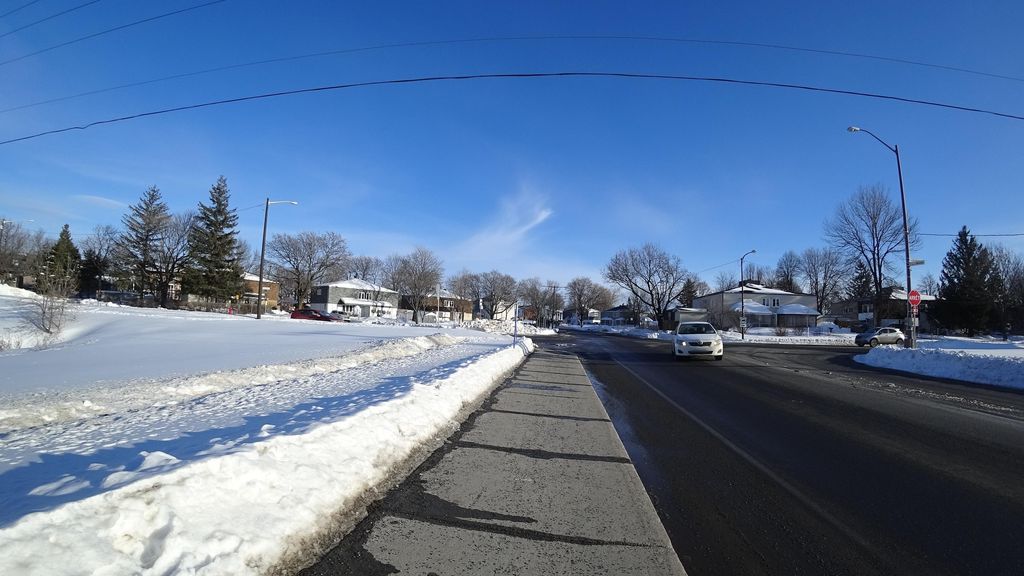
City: quebec_city